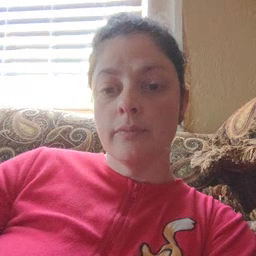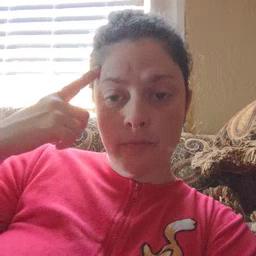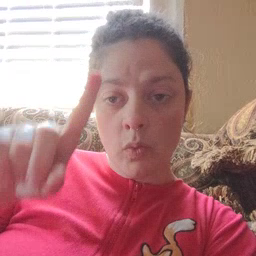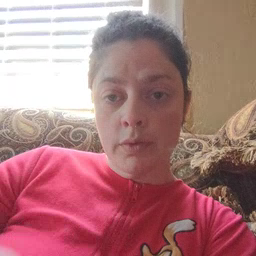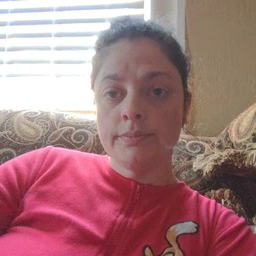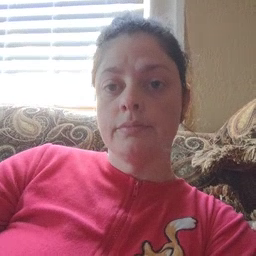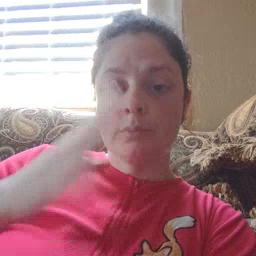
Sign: for